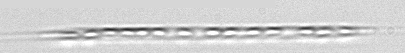
Label: Rhizosolenia